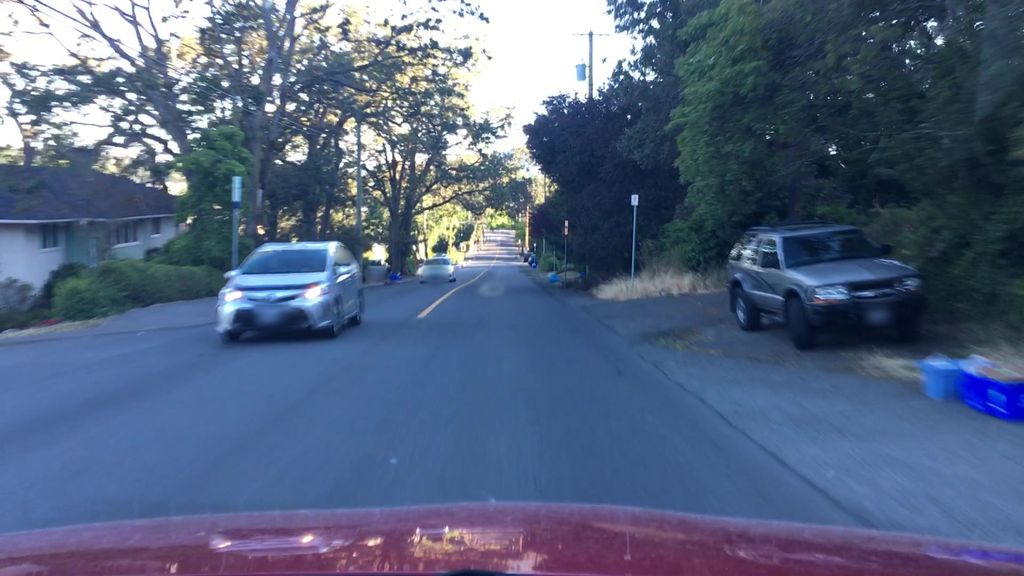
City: victoria